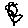
Label: flower